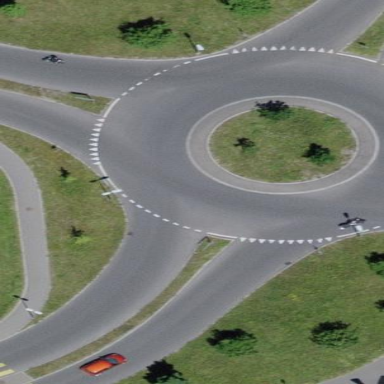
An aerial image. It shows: Secondary road with asphalt surface leading to roundabout.